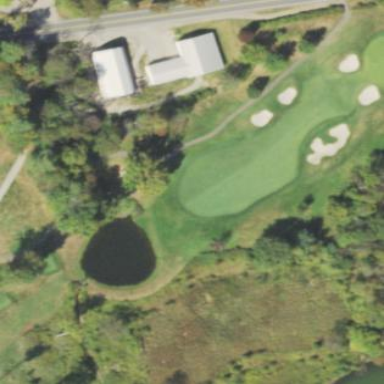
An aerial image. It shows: Area of rough grass used for golf.